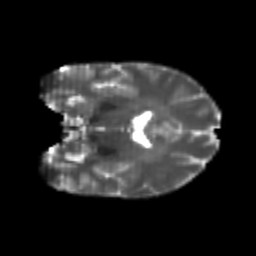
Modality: T2w
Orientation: coronal
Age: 22
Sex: female
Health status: healthy
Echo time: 0.074 s